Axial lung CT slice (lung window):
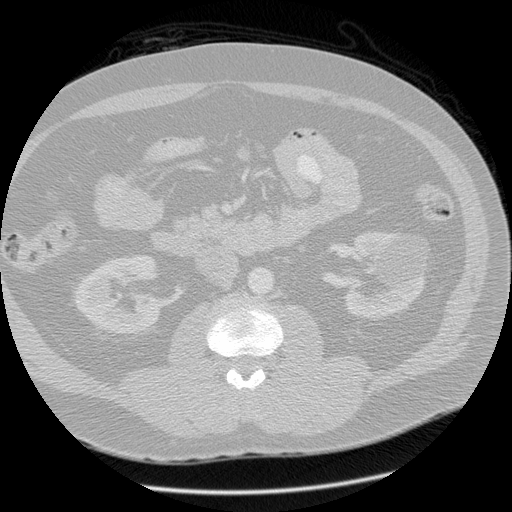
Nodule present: no